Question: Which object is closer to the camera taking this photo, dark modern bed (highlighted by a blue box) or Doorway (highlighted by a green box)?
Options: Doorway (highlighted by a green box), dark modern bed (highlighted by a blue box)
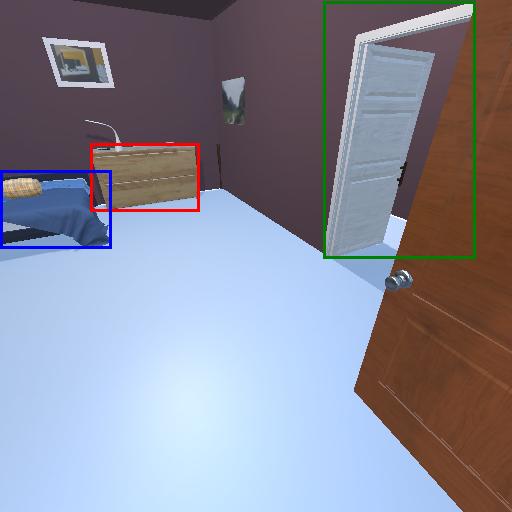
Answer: Doorway (highlighted by a green box)